Question: I have a 'tabBarController' that I add by placing the following code into:
'''
...
UITabBarController IBOutlet *tabBarController;
}
@property (nonatomic, retain) IBOutlet UITabBarController *tabBarController;
'''
'''
...
[self.window addSubview:tabBarController.view];
[self.window makeKeyAndVisible];
[tabBarController setDelegate:self];
'''
'''
- (void)tabBarController:(UITabBarController *)tbc didSelectViewController:(UIViewController *)vc {
// Middle tab bar item in question.
if (vc == [tabBarController.viewControllers objectAtIndex:2]) {
ScanVC *scanView = [[ScanVC alloc] initWithNibName:@"ScanViewController" bundle:nil];
// set properties of scanView's ivars, etc
UINavigationController *navigationController = [[UINavigationController alloc] initWithRootViewController:scanView];
[tabBarController presentModalViewController:navigationController animated:YES];
[navigationController release];
[scanView release];
}
}
'''
When it does actually get presented I think this method isn't visually appealing, because when I dismiss the modal view I am brought back to an empty view.
A lot of barcode scanning applications or applications that simply display an image picker for example; do this quite successfully. I'm just wondering what kind of implementation they would use in order to achieve such an effect.
This is a screenshot of an application called , which has the exact same functionality I'm after:

I also noticed that in these applications, if you are on any other tab bar item other than the middle one let's say, and you click on the tab bar item that presents the modal view, once it gets dismissed it doesn't actually bring them back to an empty view it dismisses like normal, however the actual tab bar item that presents the modal view is never selected. I would be happy with this type of functionality if that's the only way to implement this type of effect.
Any help would be greatly appreciated as I've been stuck in this for quite some time. Also I'm not even sure whether it's the right way to put all of this code in my 'AppDelegate' in order for the View Controller to be presented as a modal. It all seems, just, wrong.
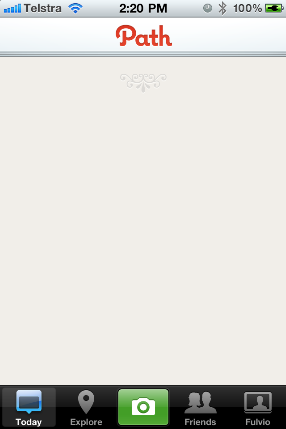
Answer: Not entirely what I'm after, but I think I can move forward from this:
<URL>